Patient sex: M
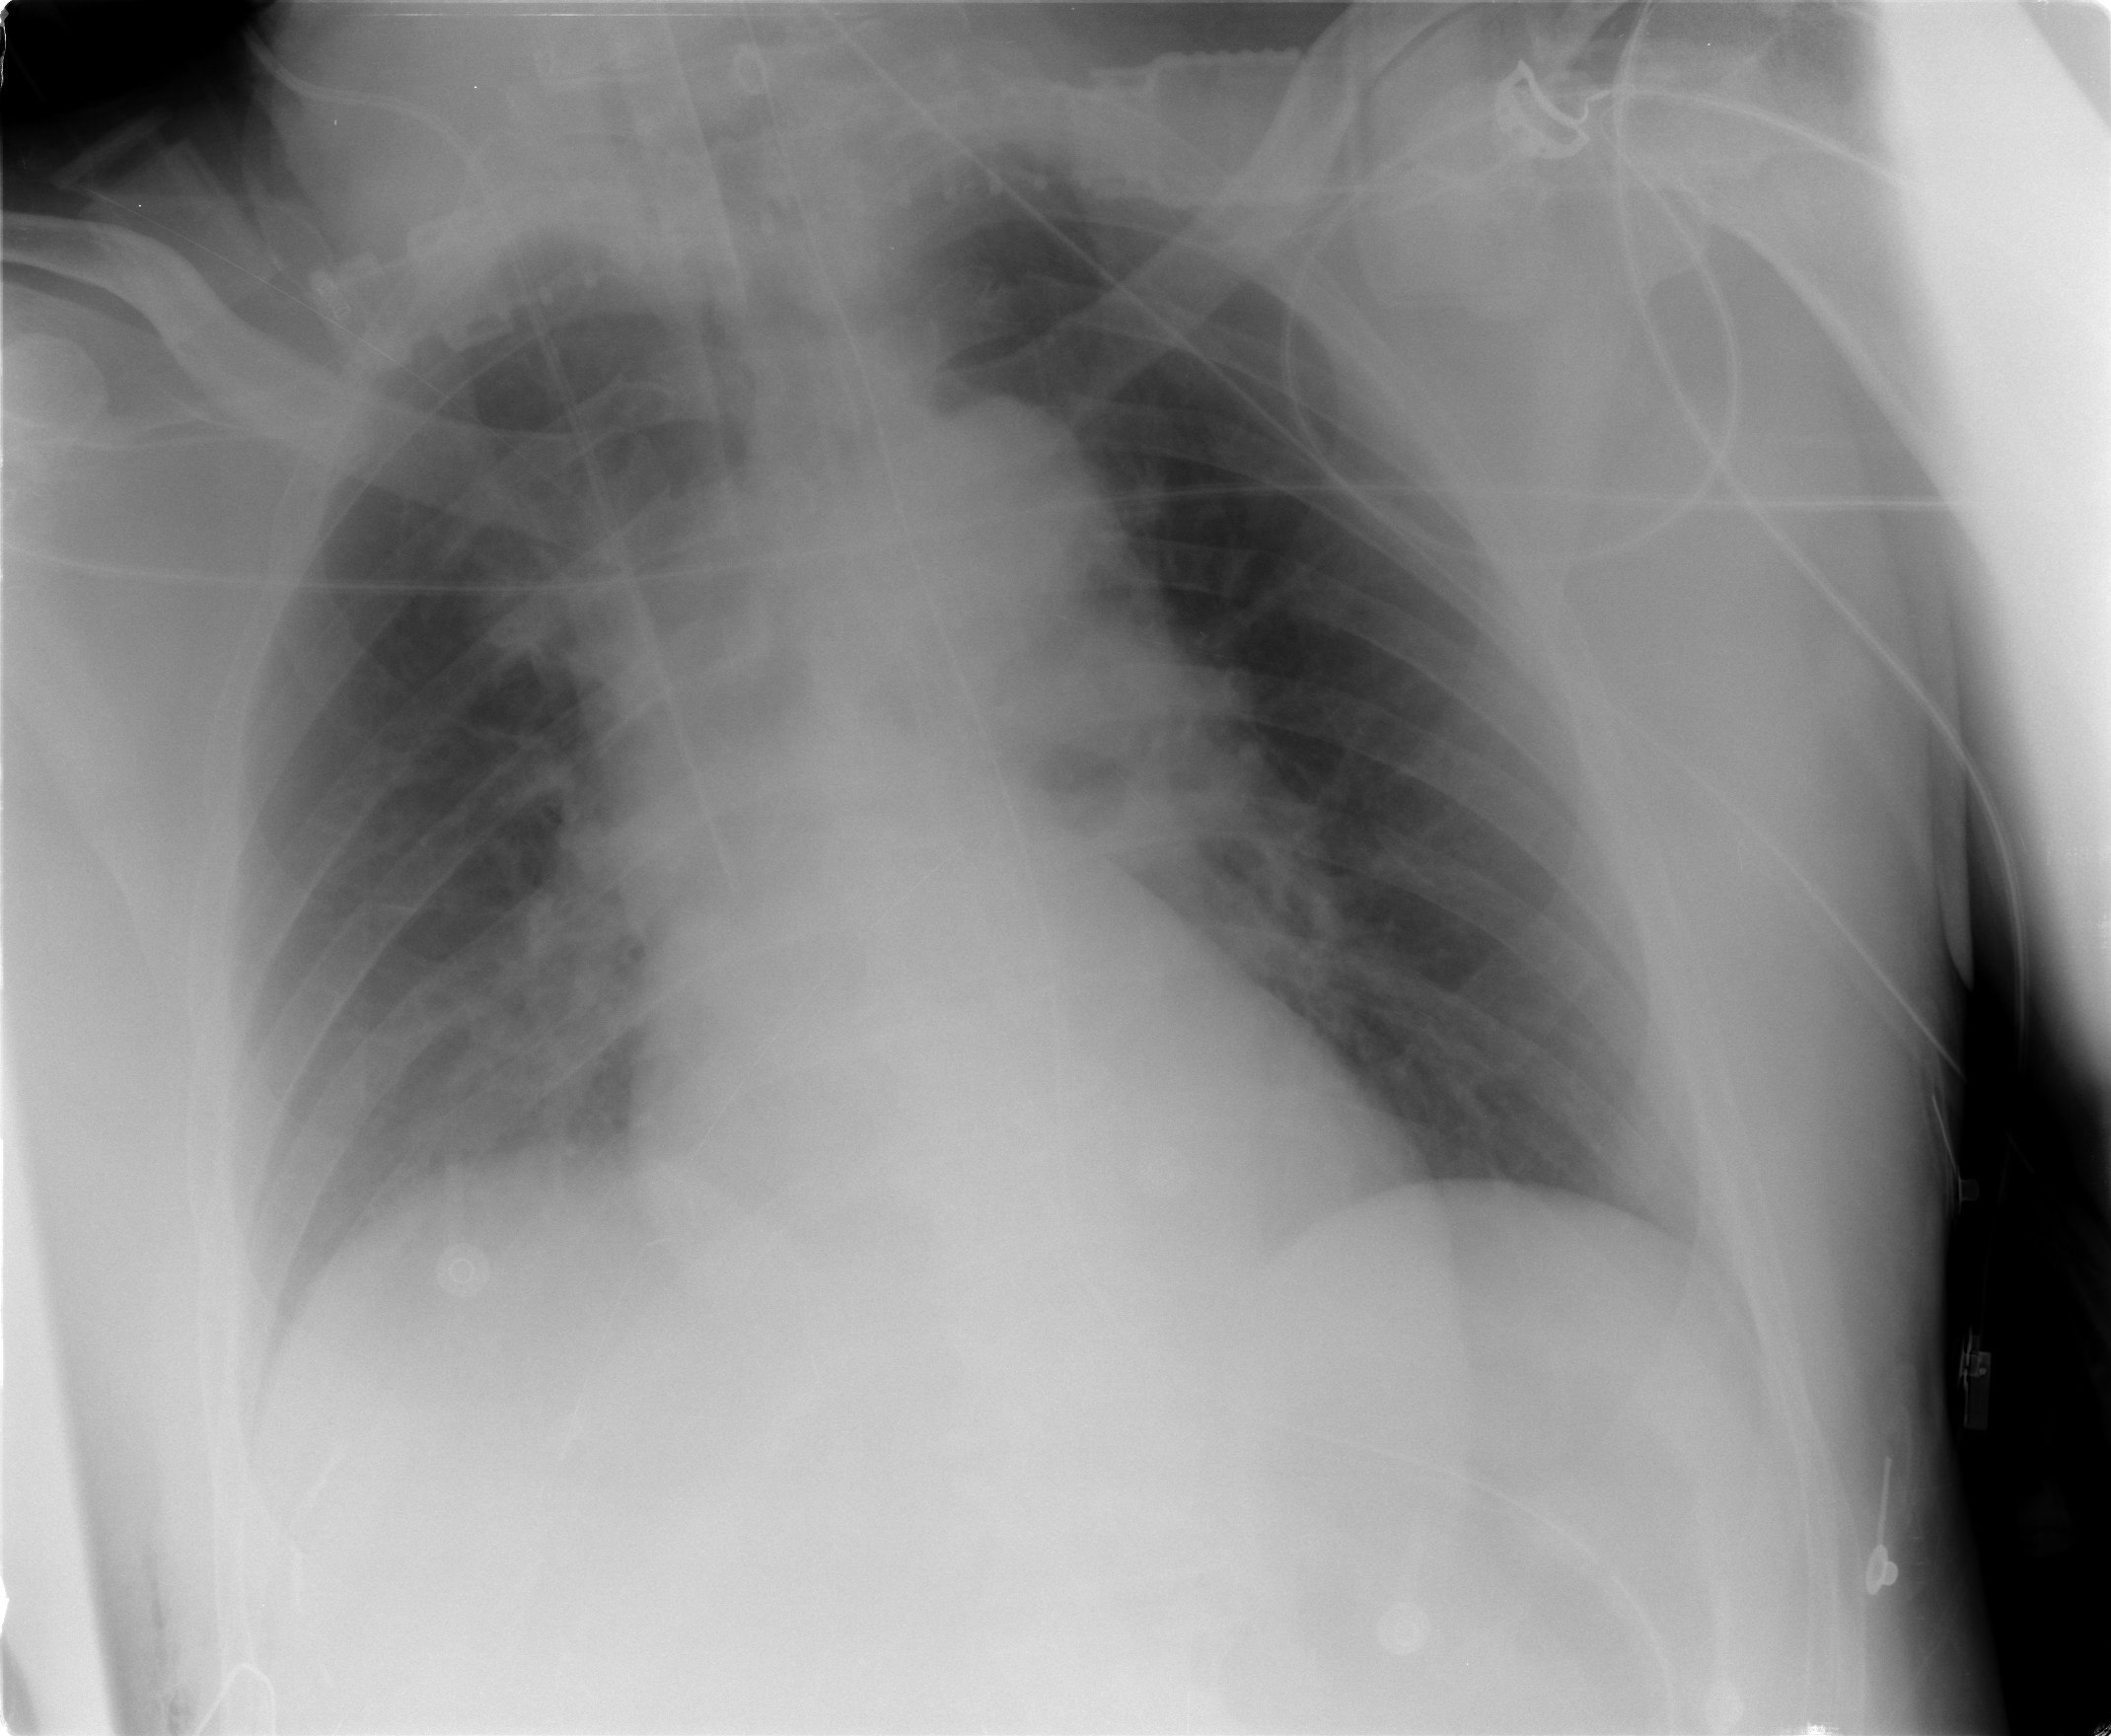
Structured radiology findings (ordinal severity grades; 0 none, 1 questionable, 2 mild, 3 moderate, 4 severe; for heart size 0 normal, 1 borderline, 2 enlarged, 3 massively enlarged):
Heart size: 0
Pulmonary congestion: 0
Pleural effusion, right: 0
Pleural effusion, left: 0
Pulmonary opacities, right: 0
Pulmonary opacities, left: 0
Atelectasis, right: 2
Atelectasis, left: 0